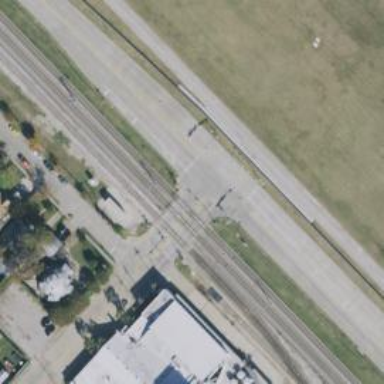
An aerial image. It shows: Crossing for the railway.